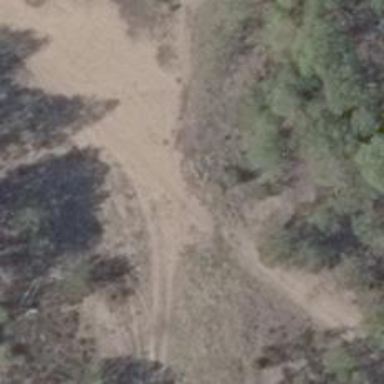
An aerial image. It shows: Sandy track with grade4 tracktype.